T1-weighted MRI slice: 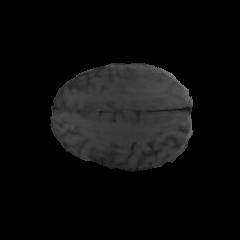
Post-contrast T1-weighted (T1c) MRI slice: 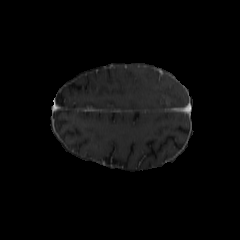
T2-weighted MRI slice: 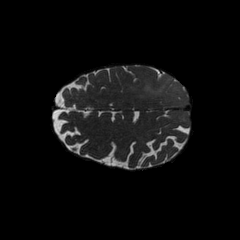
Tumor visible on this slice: yes